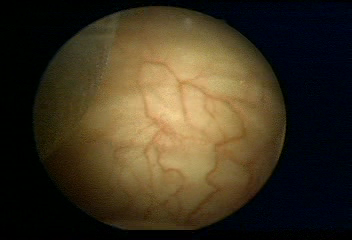
Modality: WLC
Class: Normal mucosa
Bladder cancer association: No